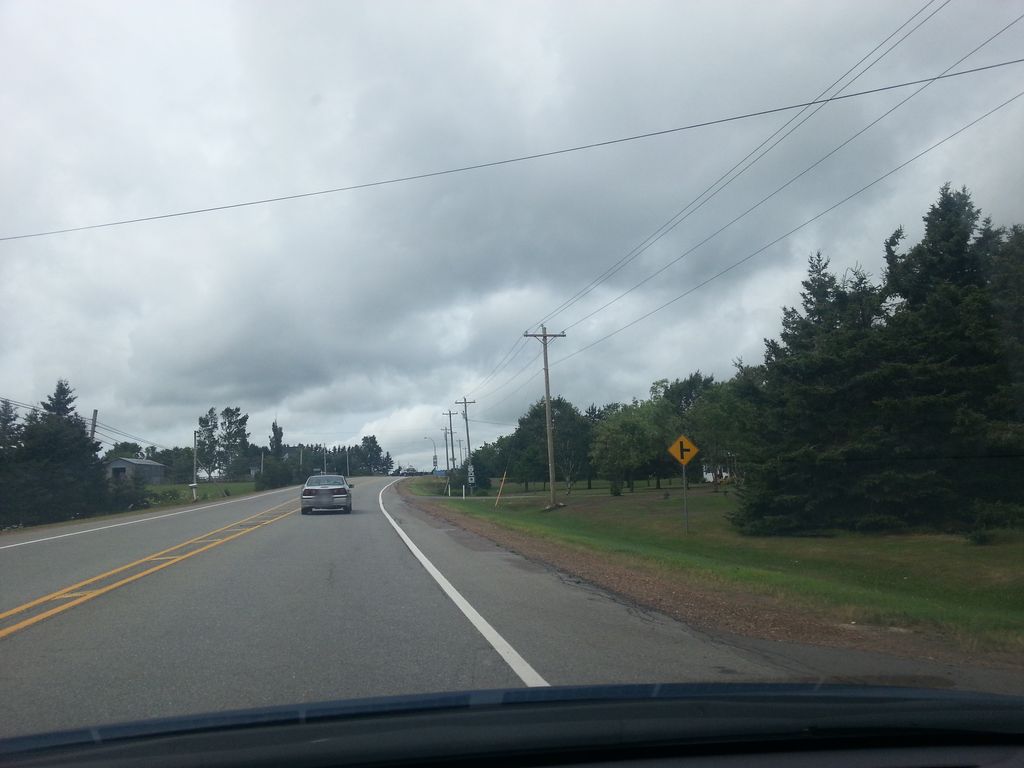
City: charlottetown